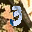
Label: 3